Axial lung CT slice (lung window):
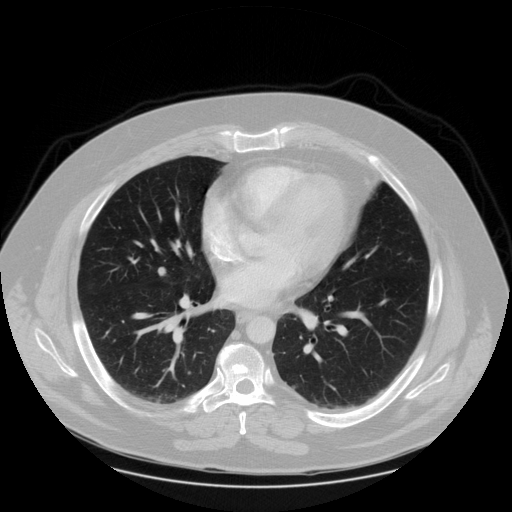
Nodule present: no